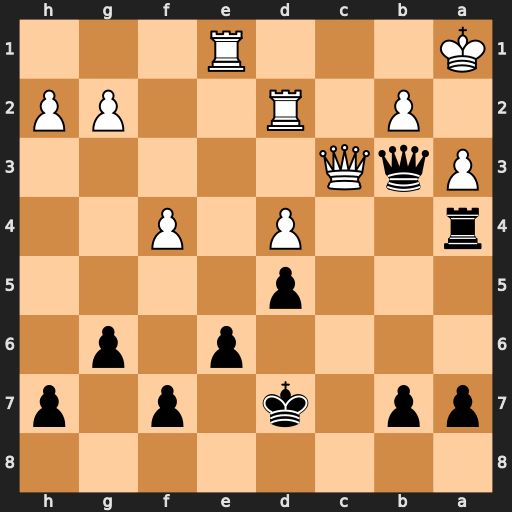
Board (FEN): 8/pp1k1p1p/4p1p1/3p4/r2P1P2/PqQ5/1P1R2PP/K3R3
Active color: b
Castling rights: -
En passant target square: -
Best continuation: Rxa3+ bxa3 Qxc3+